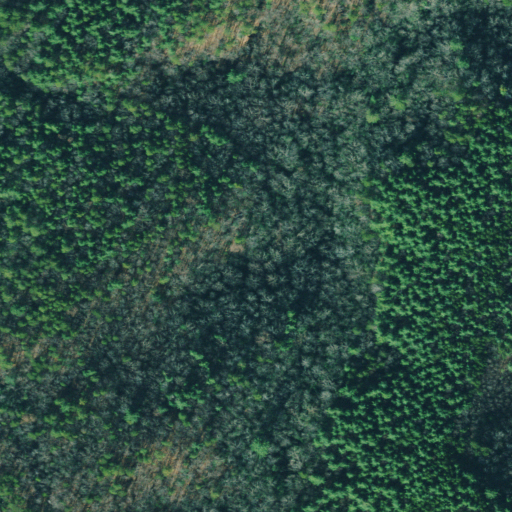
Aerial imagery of mountain in Georgia named Rainey Mountain containing mixed forest, open development, deciduous forest, and evergreen forest